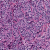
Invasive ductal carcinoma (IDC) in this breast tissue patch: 1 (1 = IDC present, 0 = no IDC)